A 2-D grayscale encoding of one vibration snapshot from a rotor kit is shown. Determine the machine's mechanical condition. Answer with exactly one of: normal, misalignment, unbalance, looseness.
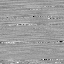
Answer: normal